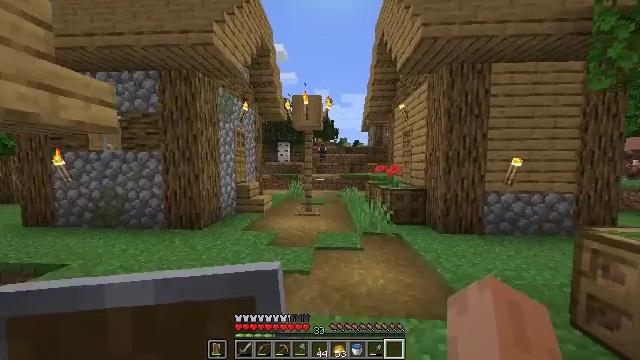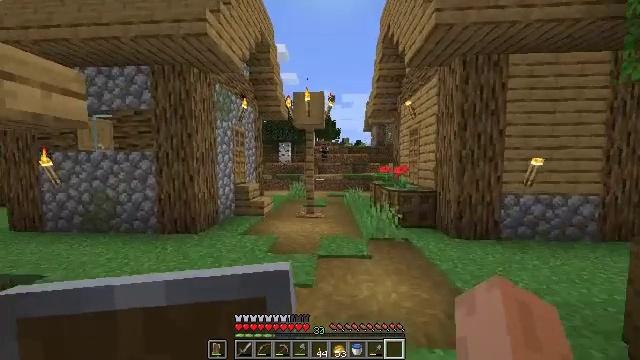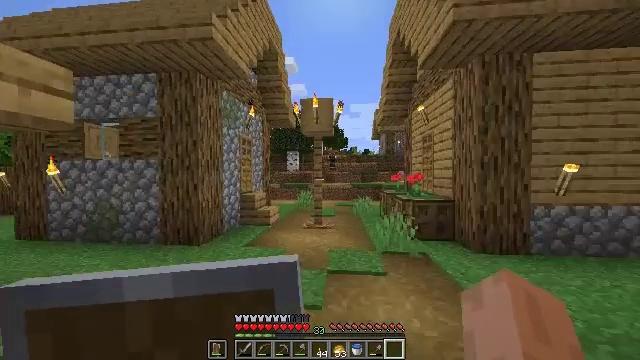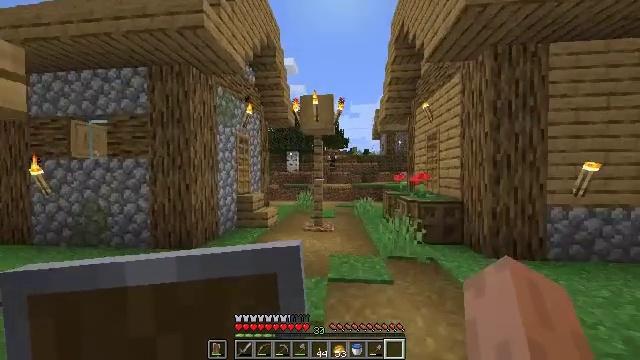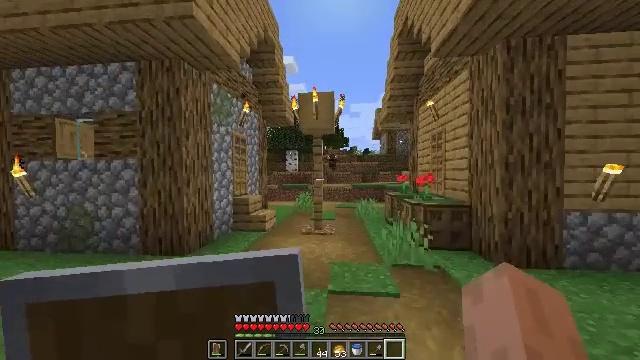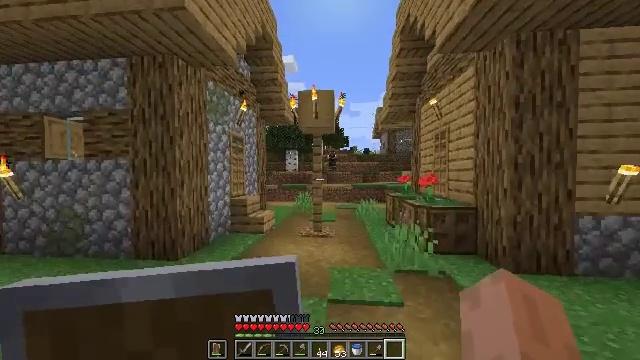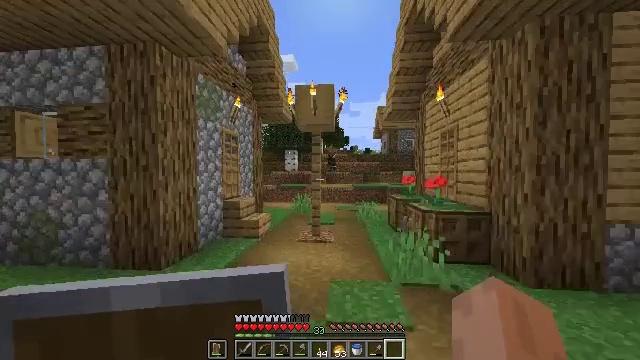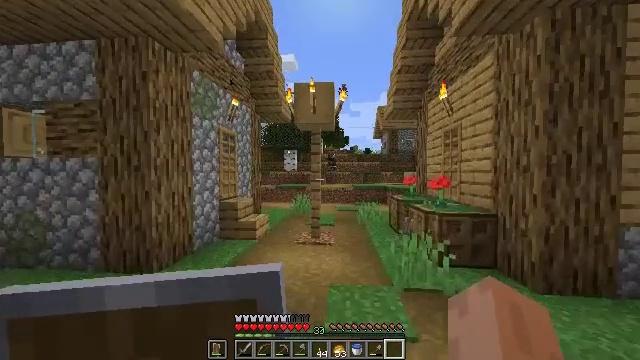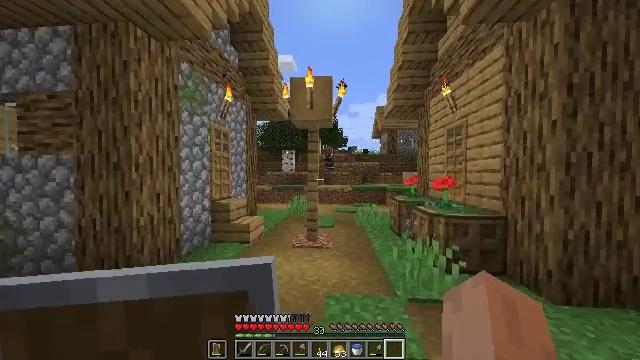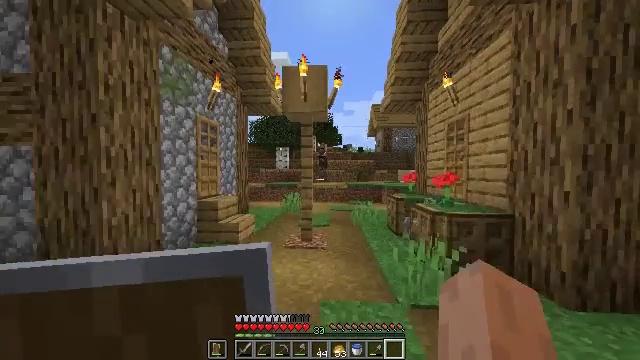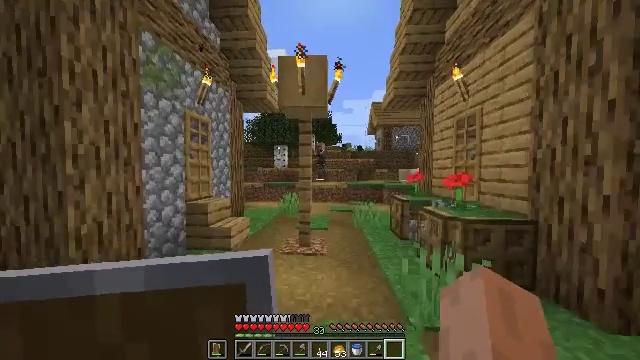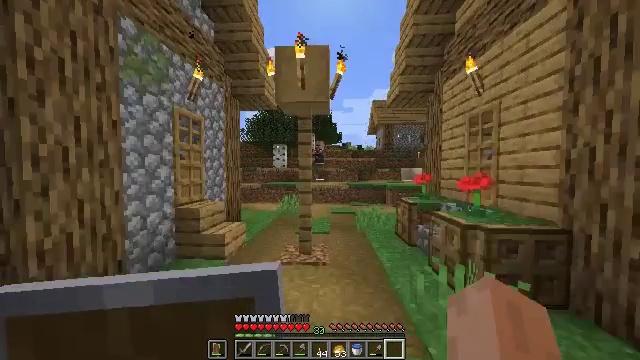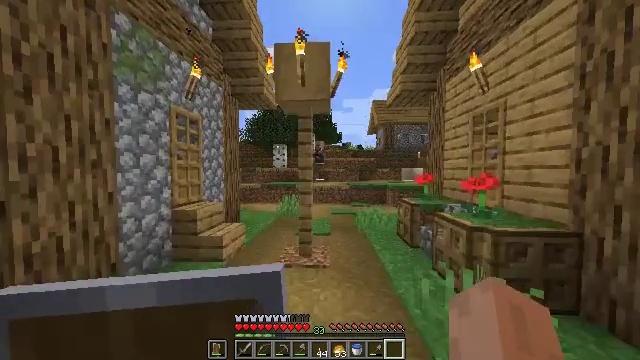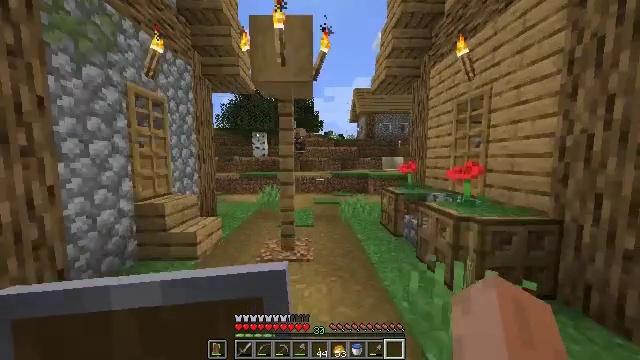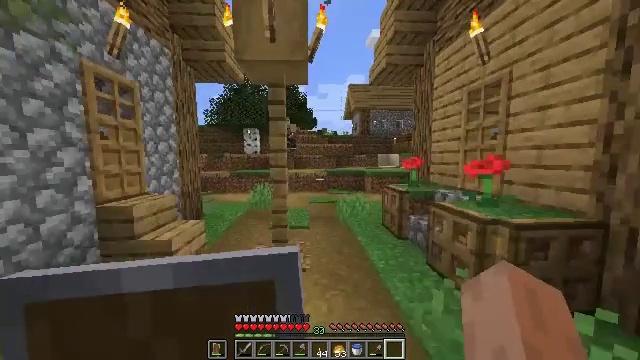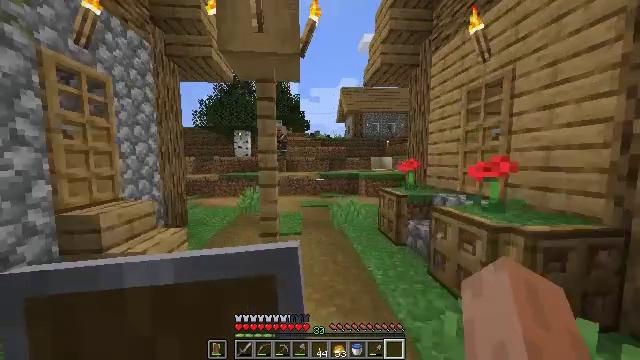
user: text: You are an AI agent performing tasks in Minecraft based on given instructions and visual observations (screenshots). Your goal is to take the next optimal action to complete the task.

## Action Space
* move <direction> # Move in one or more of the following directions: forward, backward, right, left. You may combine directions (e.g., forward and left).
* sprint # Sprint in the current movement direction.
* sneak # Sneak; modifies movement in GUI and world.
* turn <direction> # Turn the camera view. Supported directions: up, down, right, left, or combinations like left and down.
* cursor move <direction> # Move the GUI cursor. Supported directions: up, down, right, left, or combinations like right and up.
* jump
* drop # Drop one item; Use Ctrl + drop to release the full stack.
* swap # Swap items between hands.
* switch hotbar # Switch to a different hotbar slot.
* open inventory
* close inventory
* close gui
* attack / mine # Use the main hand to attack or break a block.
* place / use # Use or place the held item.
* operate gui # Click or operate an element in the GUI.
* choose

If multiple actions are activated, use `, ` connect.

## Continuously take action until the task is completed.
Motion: motion action
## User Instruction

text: mine block yellow banner
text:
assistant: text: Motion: move forward
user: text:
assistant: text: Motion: move forward, turn left and up
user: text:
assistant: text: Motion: move forward
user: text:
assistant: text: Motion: move forward
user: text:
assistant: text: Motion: move forward
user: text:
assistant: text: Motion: move forward
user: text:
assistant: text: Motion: move forward
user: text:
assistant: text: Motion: move forward
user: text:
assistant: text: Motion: move forward, turn right
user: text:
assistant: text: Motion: move forward
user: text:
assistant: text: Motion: move forward
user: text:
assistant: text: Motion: move forward
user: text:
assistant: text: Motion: move forward, turn right and down
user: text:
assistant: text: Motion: move forward, turn right
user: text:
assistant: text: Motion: move forward, turn right
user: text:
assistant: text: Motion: move forward
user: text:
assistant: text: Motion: move forward
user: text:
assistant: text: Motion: move forward
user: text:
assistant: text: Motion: move forward
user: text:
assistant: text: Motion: move forward
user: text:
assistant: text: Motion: move forward
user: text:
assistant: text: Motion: move forward
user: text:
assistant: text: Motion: move forward
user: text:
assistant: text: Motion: move forward
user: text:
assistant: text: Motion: move forward
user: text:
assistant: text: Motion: move forward
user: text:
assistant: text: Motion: move forward
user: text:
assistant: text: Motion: move forward
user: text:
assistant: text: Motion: move forward
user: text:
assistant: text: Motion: move forward, turn left